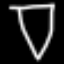
Label: diamond